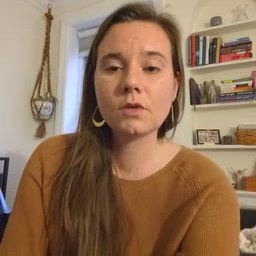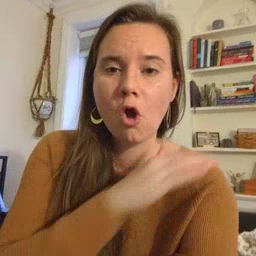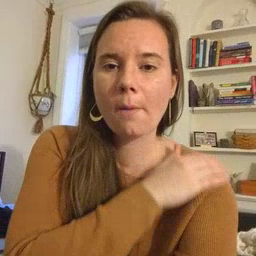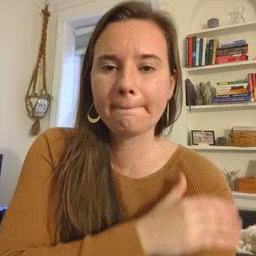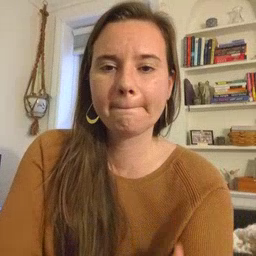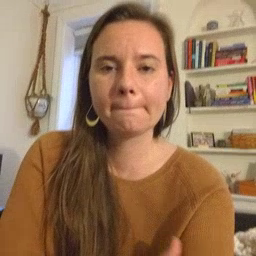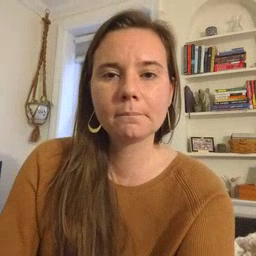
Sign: arm